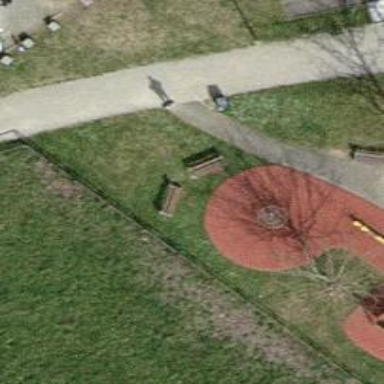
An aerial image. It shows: Bench.